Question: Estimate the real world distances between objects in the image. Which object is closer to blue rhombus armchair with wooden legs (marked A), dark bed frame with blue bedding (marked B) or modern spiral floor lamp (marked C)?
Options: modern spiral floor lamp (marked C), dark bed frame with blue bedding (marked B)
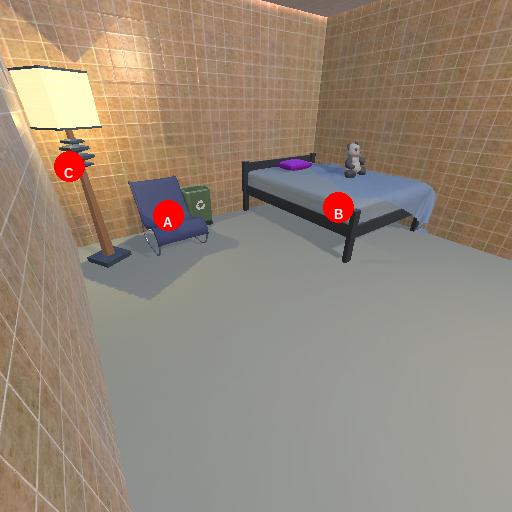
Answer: modern spiral floor lamp (marked C)